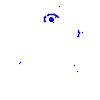
Particle: pion